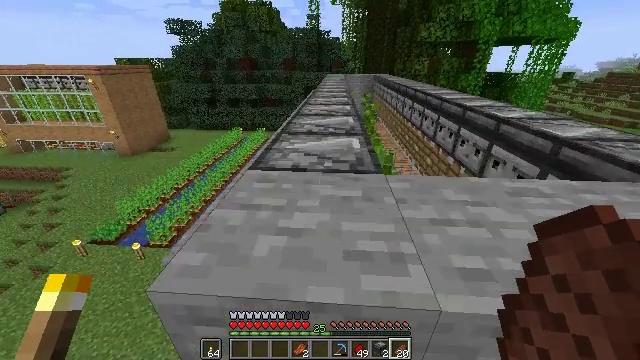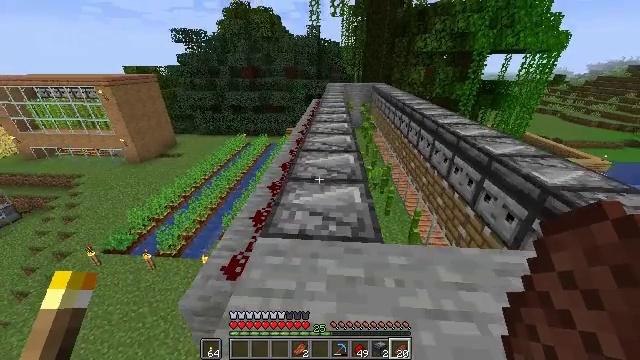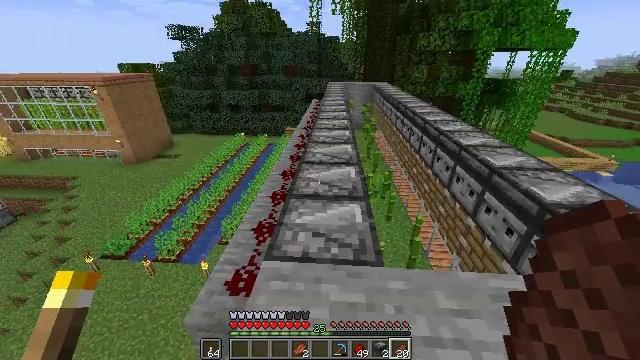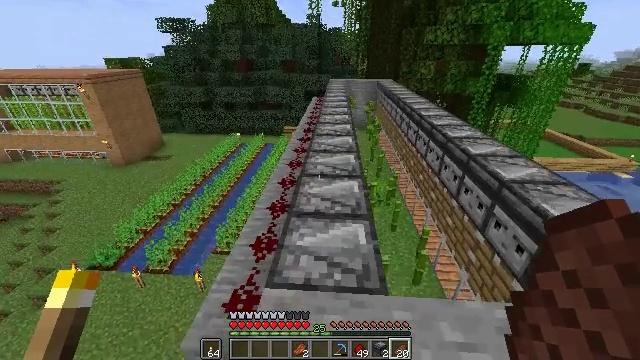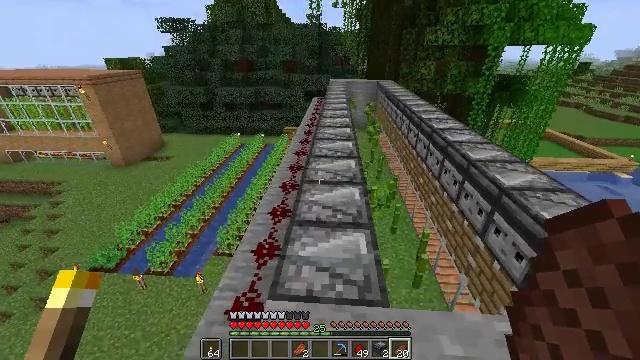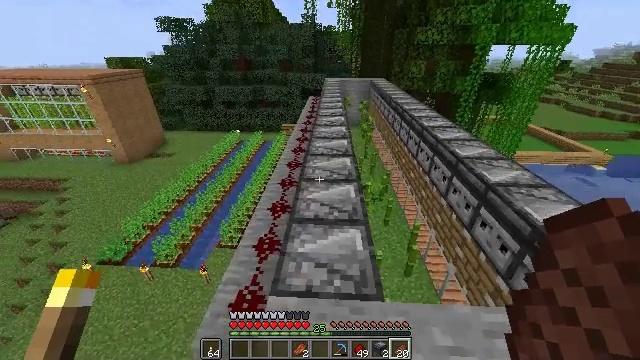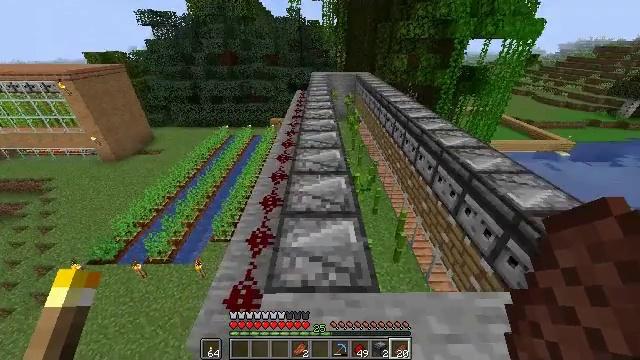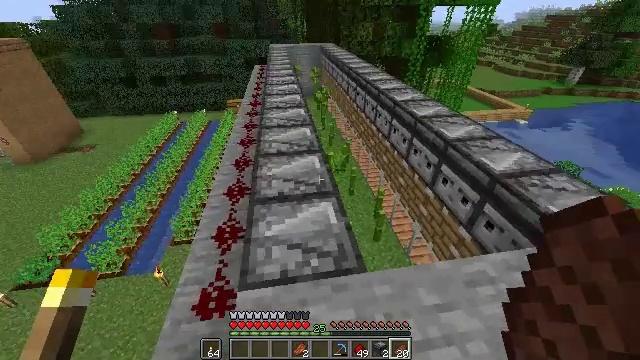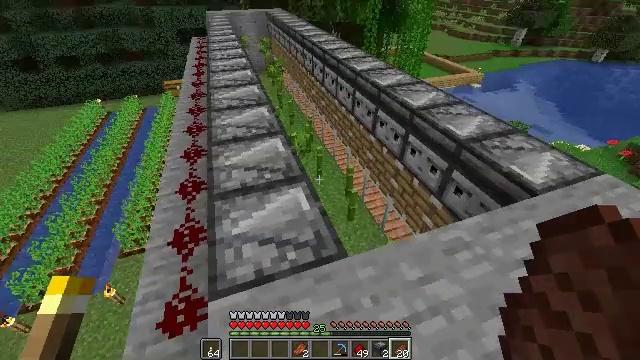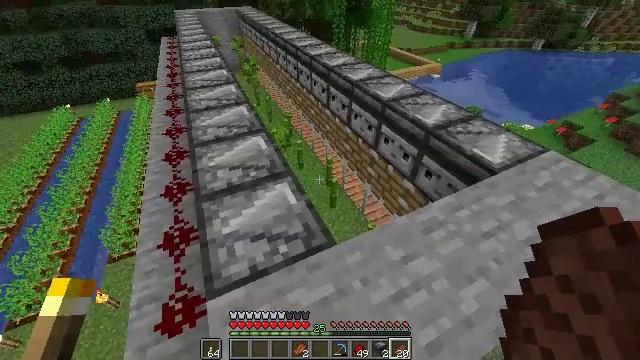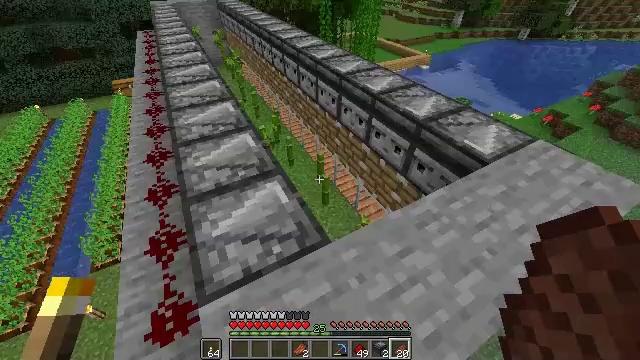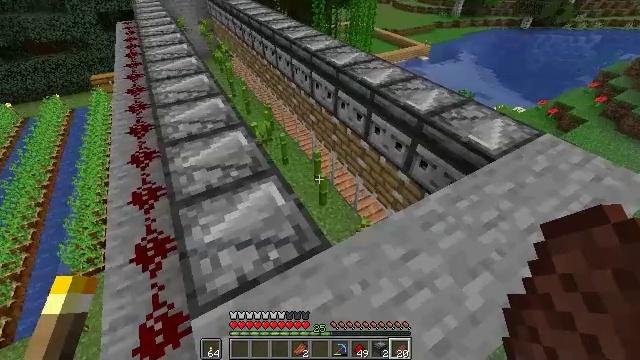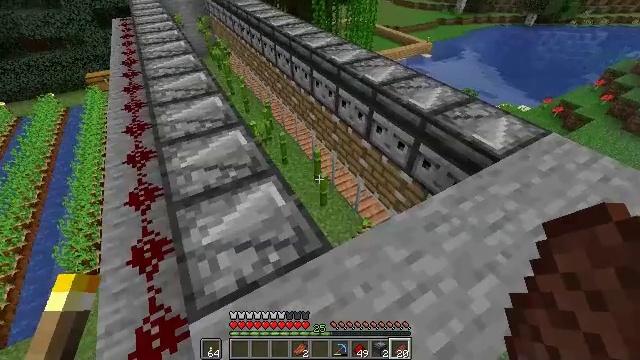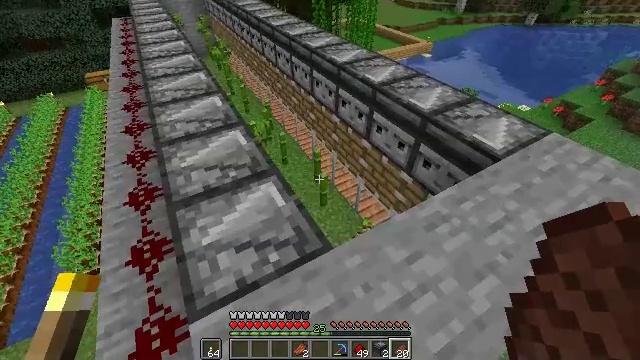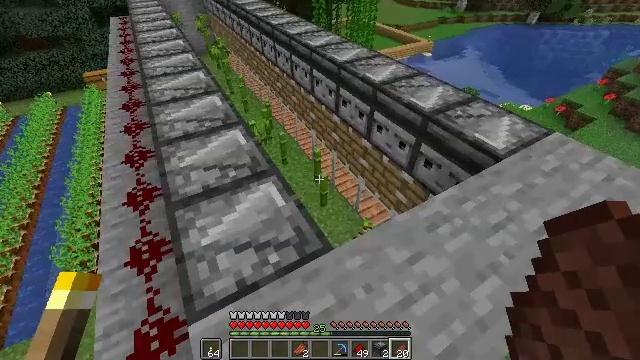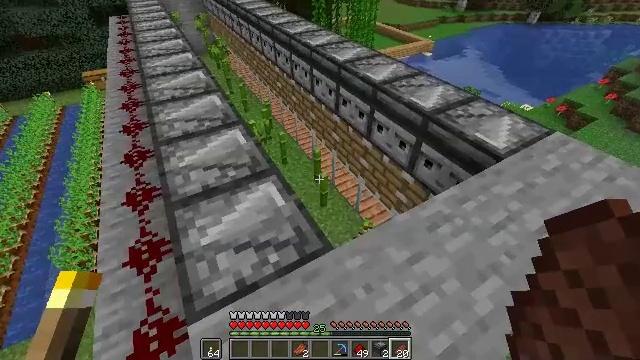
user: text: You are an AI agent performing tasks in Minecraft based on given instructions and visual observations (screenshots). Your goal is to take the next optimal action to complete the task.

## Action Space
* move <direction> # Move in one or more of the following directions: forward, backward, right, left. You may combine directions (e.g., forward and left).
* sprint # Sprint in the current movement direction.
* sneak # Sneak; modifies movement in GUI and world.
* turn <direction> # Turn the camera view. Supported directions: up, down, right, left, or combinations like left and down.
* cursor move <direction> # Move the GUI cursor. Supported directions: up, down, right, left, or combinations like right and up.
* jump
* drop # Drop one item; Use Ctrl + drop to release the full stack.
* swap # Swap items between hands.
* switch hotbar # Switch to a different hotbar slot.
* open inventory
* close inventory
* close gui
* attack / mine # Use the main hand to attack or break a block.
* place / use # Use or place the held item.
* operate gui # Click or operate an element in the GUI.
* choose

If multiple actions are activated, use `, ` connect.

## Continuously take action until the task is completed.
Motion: motion action
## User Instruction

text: Craft a black carpet from black wool in the crafting table.
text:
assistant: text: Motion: move forward, sprint, jump
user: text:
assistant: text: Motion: move forward, sprint, jump
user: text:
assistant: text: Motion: move forward, sprint, jump
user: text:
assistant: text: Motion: move forward, jump
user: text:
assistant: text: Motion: move forward, turn right and down, jump
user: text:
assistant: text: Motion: turn right and down, jump
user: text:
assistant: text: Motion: turn right and down
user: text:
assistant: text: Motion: turn right and down
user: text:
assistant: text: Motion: turn right and down
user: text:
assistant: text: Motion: turn right
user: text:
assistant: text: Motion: turn right
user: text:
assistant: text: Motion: no_op
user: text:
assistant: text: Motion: no_op
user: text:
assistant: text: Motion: no_op
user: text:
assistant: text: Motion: no_op
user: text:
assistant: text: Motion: no_op
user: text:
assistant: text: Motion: no_op
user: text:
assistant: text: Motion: no_op
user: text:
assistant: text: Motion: turn right and down
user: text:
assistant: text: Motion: turn right and down
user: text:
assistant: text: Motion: turn right and down
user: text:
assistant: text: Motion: turn right and down
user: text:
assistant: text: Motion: turn right
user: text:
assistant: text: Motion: turn right
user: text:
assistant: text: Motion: turn right
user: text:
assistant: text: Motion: turn right
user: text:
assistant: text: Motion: turn right
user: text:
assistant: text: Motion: no_op
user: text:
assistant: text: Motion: no_op
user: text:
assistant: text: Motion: no_op